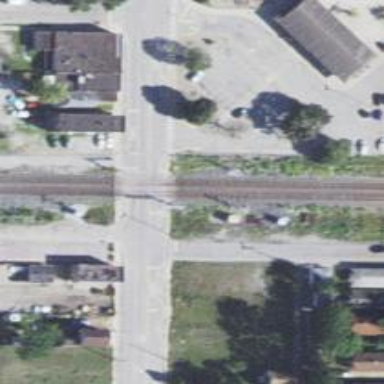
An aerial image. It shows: Railway crossing.